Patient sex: M
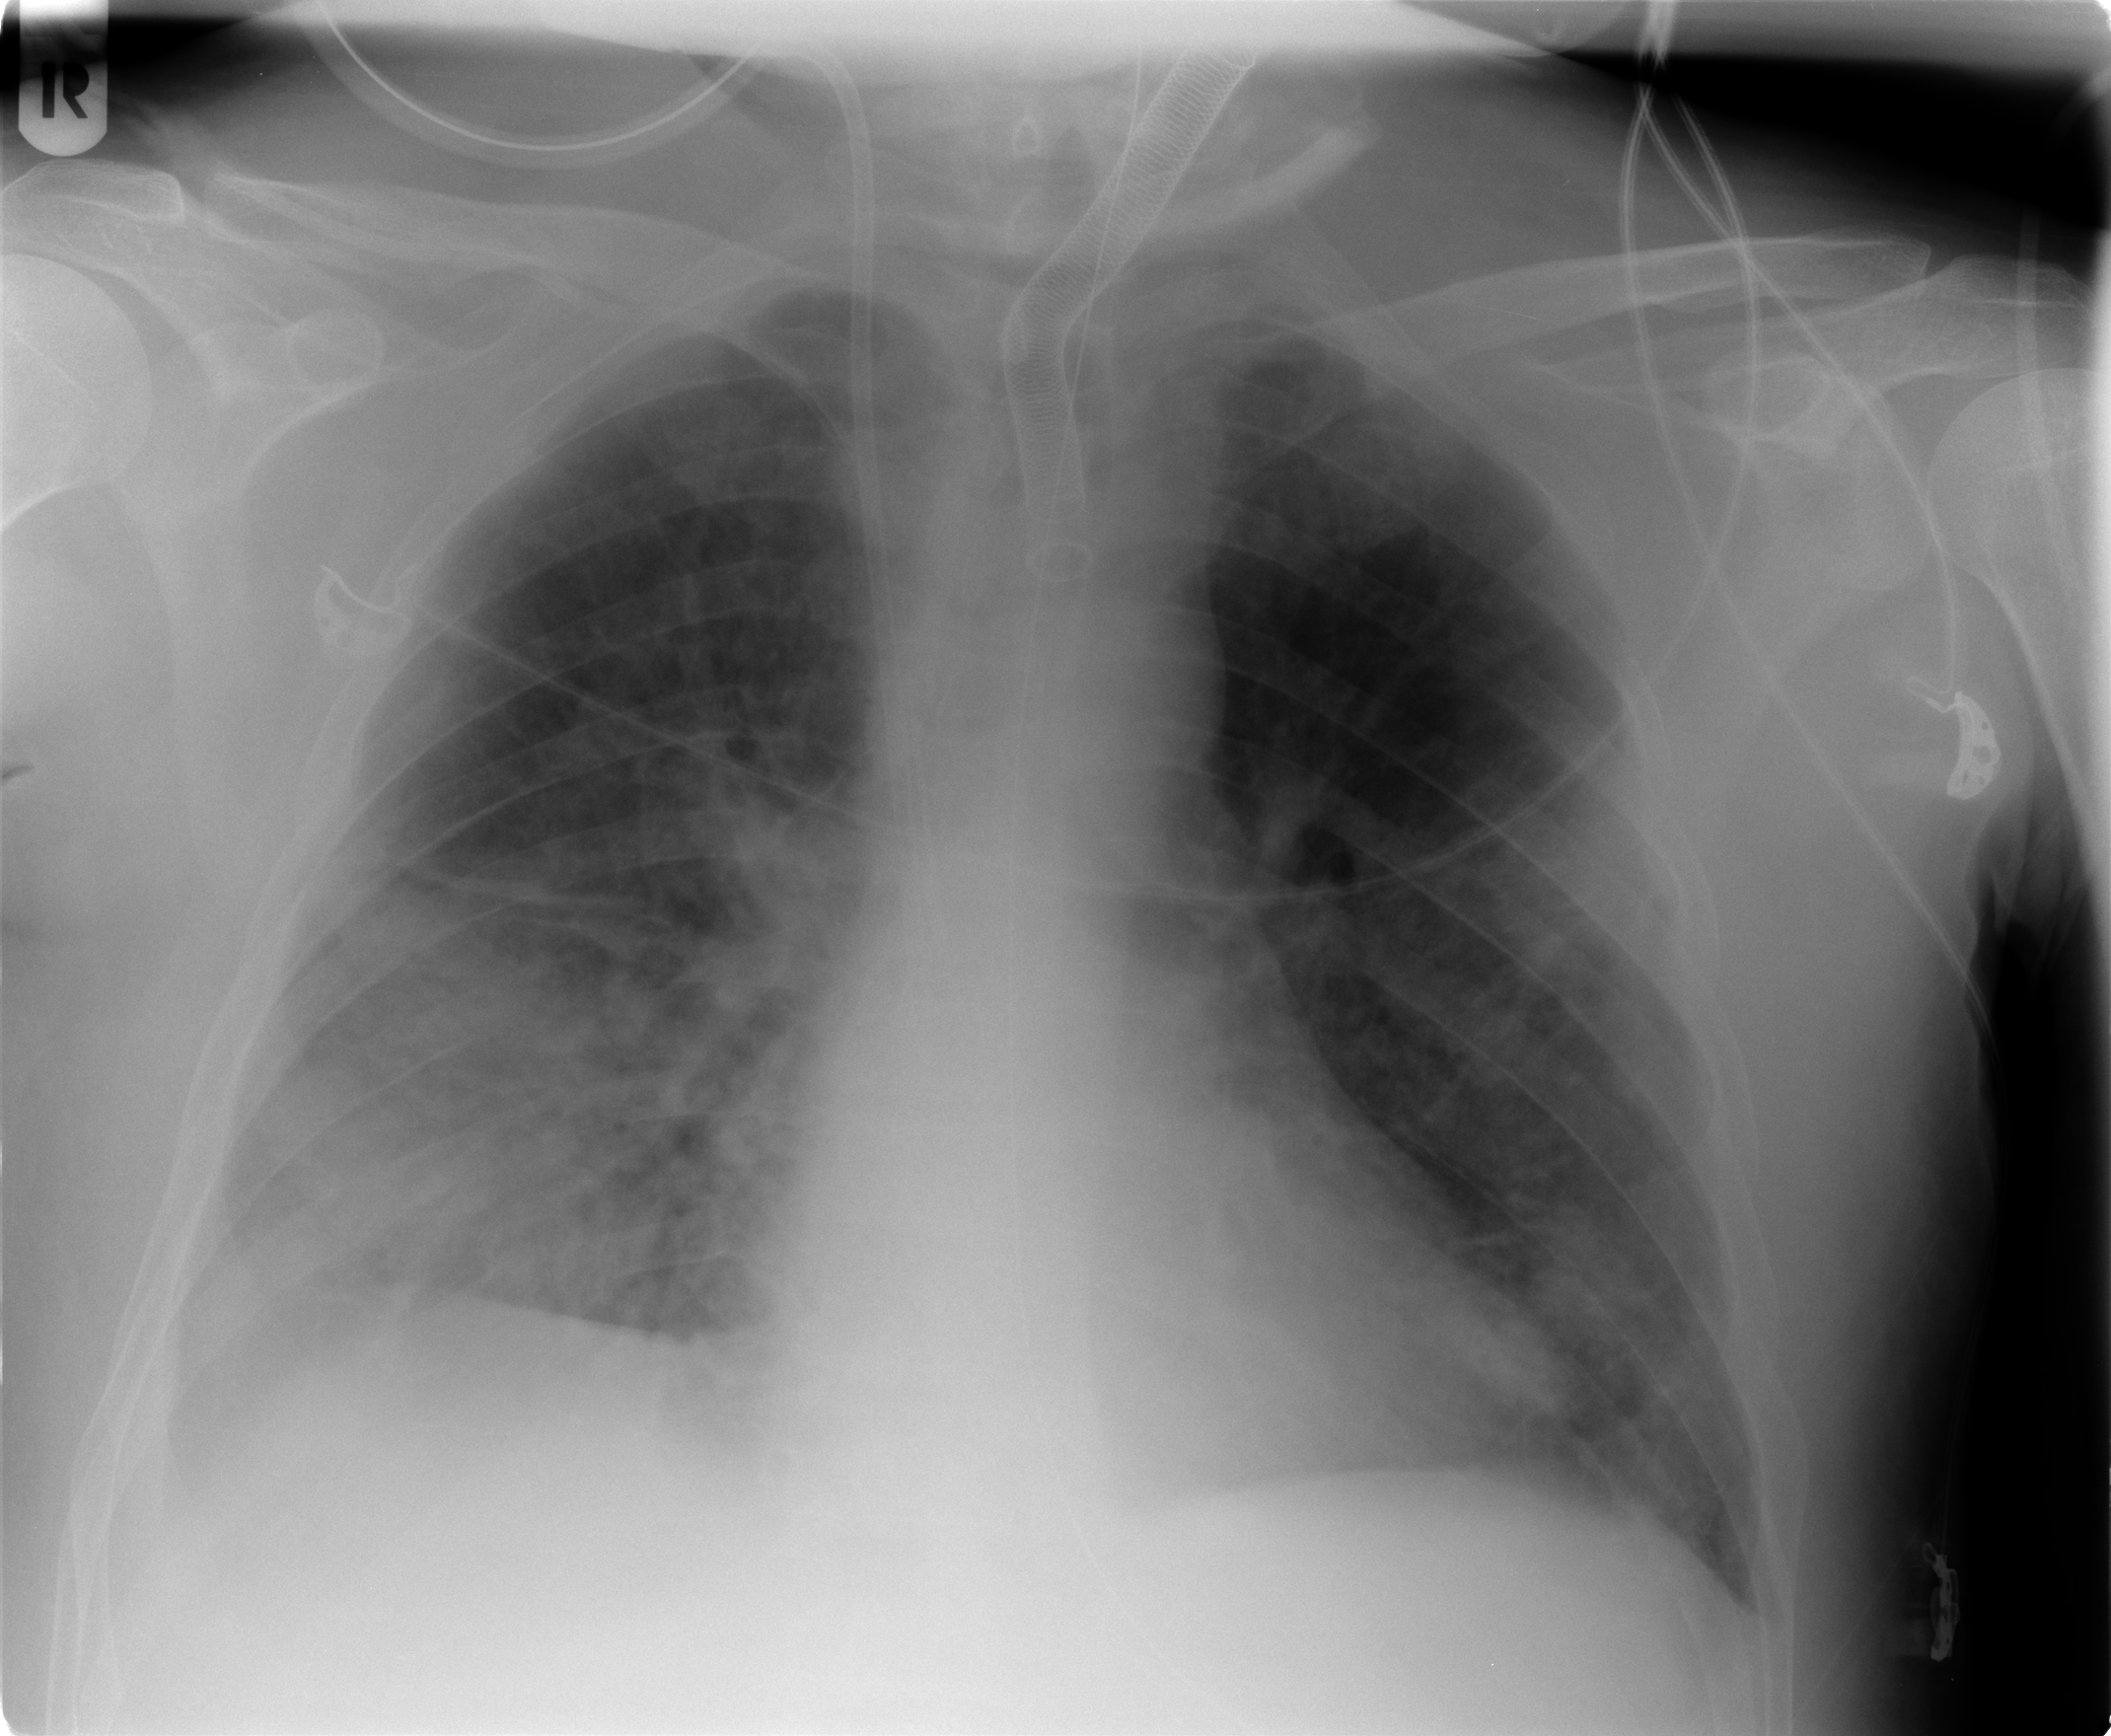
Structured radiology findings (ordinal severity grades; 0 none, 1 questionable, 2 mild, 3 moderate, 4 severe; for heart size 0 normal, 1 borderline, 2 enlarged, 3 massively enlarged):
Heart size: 0
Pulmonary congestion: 2
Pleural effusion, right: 2
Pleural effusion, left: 0
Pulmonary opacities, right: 3
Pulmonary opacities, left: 2
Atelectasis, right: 2
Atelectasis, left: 2